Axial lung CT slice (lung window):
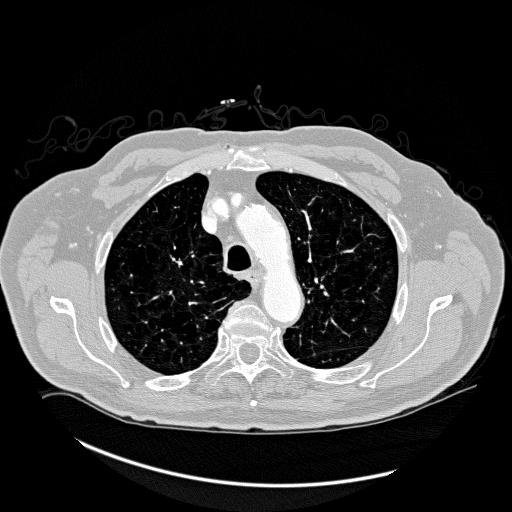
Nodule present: no